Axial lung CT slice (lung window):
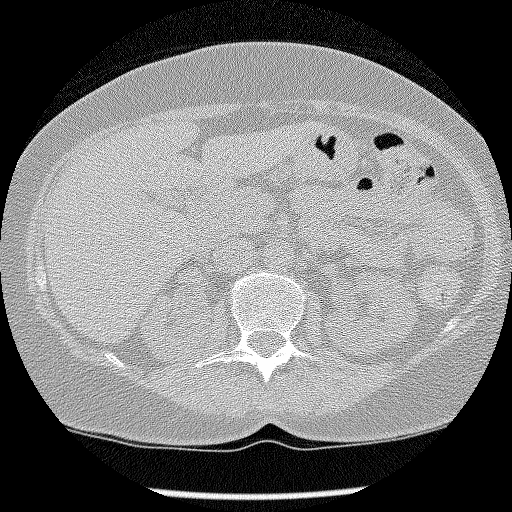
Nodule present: no